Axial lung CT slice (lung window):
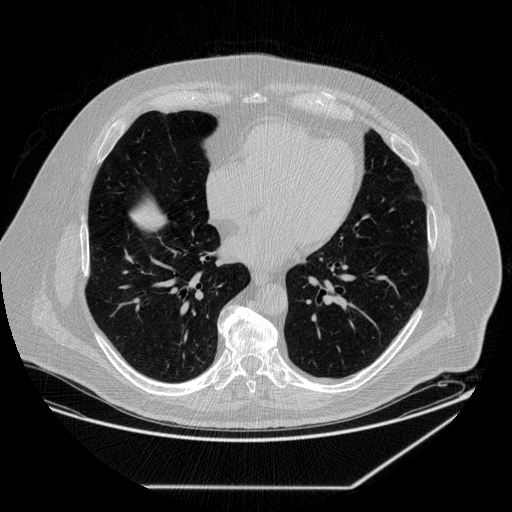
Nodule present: no